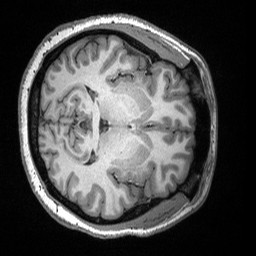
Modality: T1w
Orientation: axial
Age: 26
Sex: female